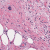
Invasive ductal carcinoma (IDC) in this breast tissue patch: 1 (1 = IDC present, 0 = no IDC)